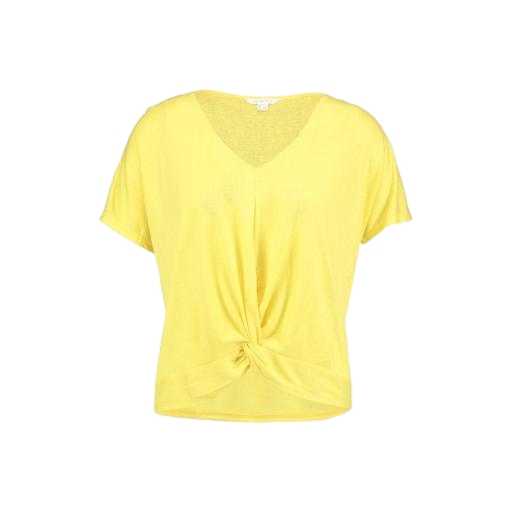
yellow tie front top, twist front tee, short-sleeve top only macy, white background